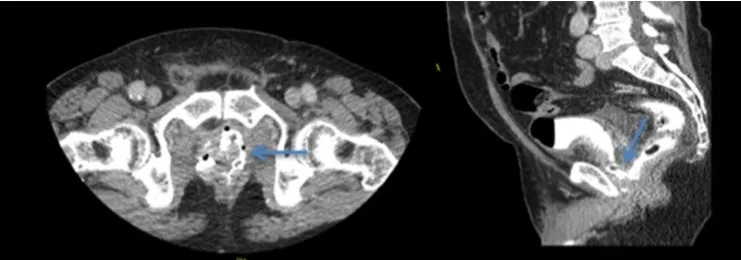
CT abdomen with intravescial contrast administered via catheter, shows a connection between the urinary bladder and the rectum, illustrating the rectovesical fistula. The arrow points out the rectovesical fistula.
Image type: radiology (ct)